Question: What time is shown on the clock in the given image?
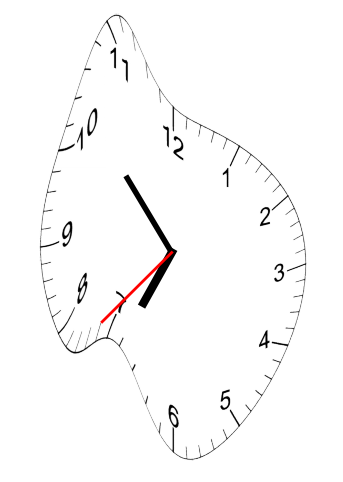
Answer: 06:52:37